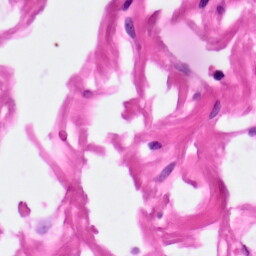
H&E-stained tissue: Pancreatic